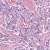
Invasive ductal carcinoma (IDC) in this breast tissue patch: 1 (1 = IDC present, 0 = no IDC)